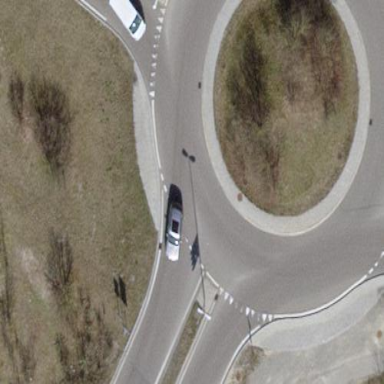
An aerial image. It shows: Primary highway with asphalt surface that features roundabout. There are separate sidewalks and cycleways along the road.